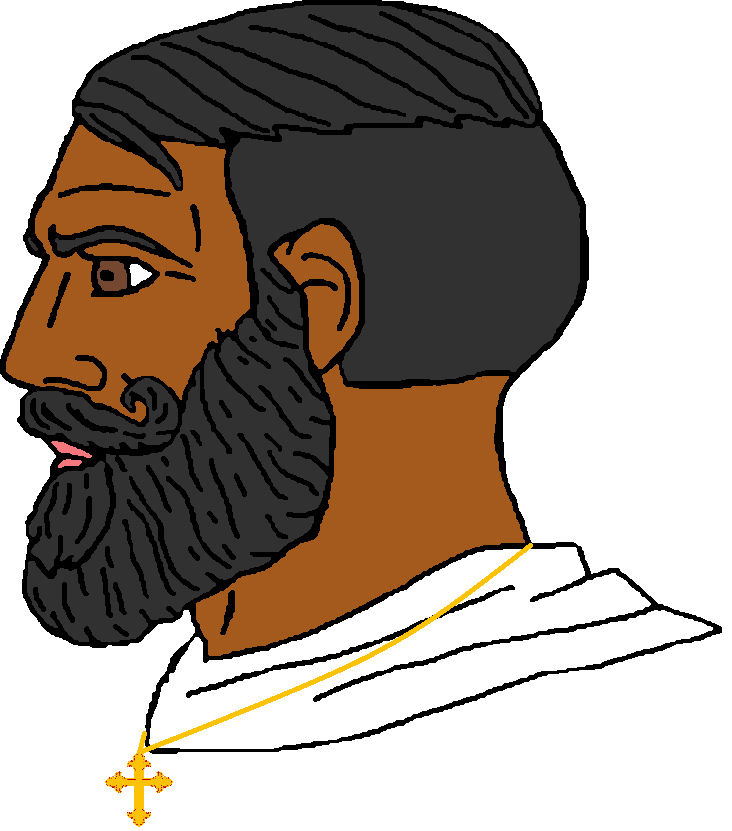
Label: 4_Yes_Chad